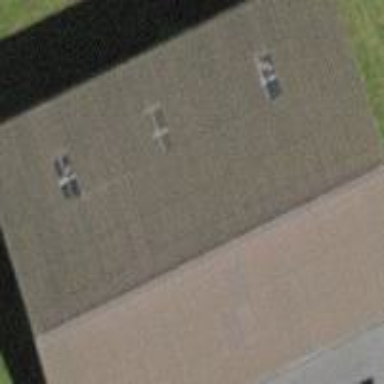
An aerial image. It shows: Shed building.